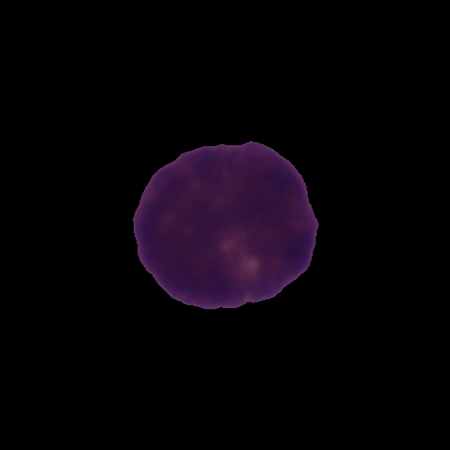
Label: cancer